Interaction volume radius: 5 \u00c5
Interaction volume height: 20 \u00c5
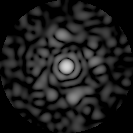
Disorder parameter: 0.8118